Field crop: maize
Growth stage: 1
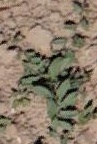
Species: convolvulus